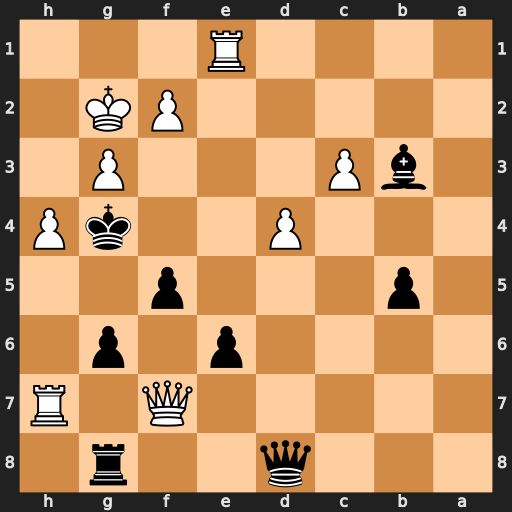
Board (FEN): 3q2r1/5Q1R/4p1p1/1p3p2/3P2kP/1bP3P1/5PK1/4R3
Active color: b
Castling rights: -
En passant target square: -
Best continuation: Qd5+ Kh2 Qf3